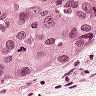
Metastatic tissue present: yes